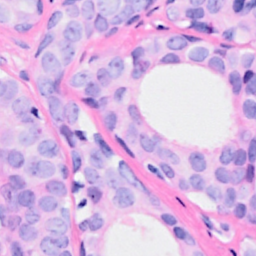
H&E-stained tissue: Breast